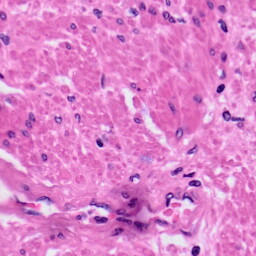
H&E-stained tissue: Prostate